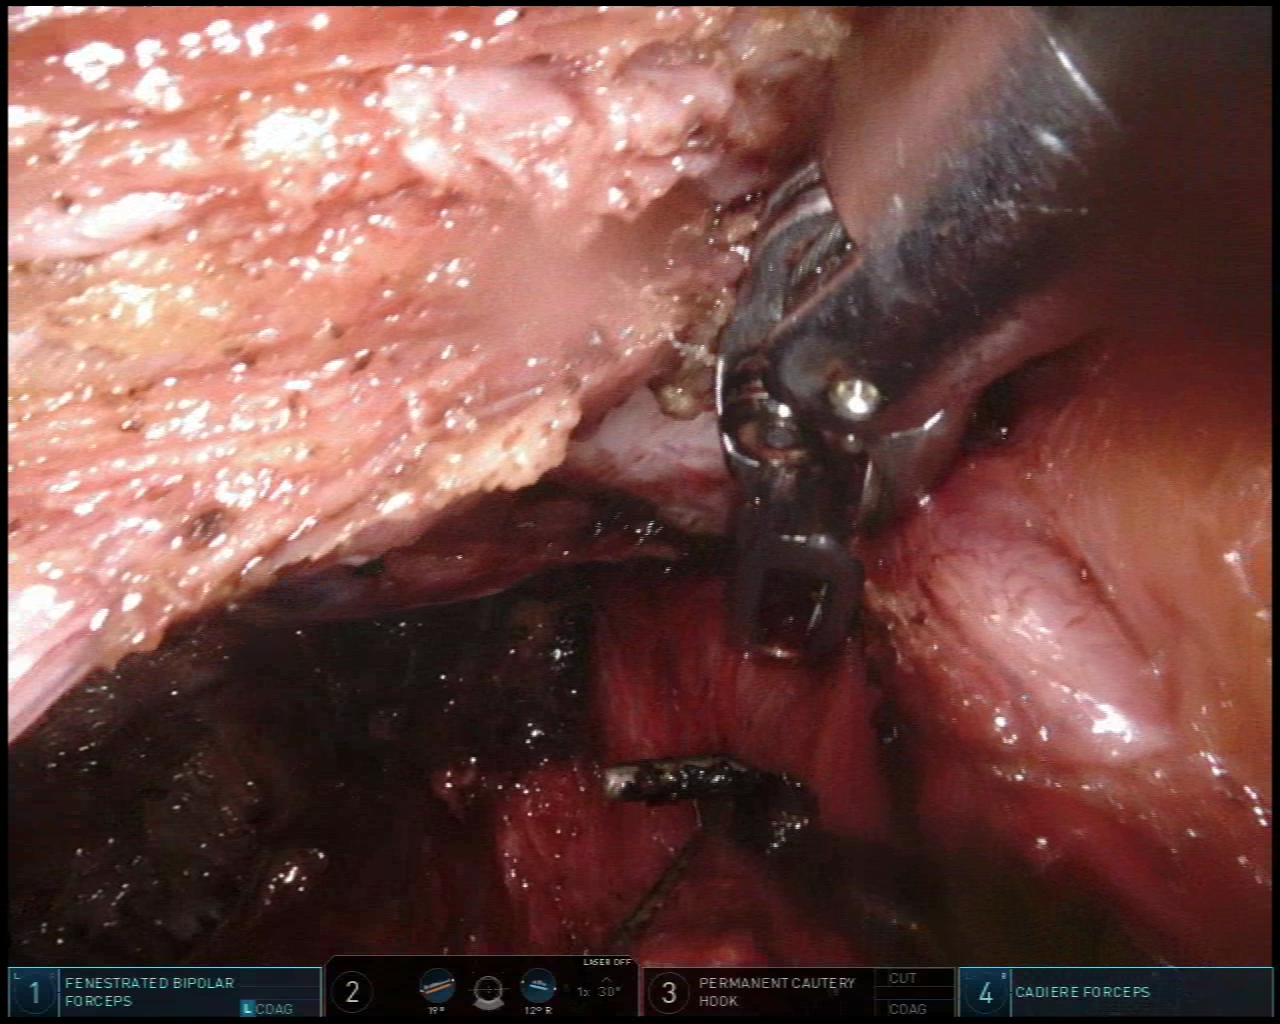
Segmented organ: vesicular_glands
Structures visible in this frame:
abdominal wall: no
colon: no
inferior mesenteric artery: no
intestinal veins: no
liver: no
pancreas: no
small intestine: no
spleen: no
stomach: no
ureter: no
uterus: no
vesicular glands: yes